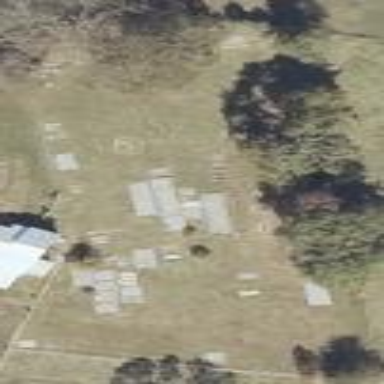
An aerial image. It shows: Cemetery.